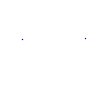
Particle: proton